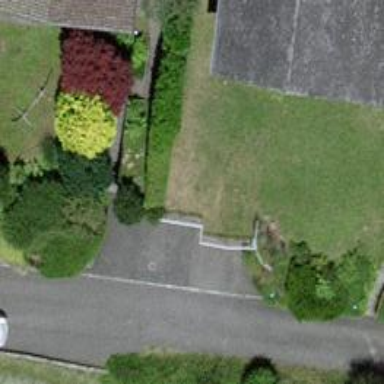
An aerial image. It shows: Garage.